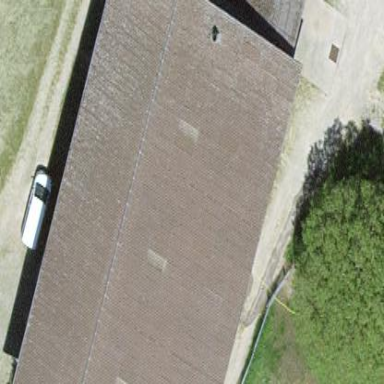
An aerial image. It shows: Rural barn.